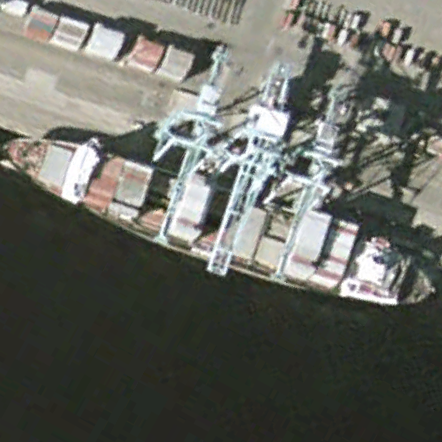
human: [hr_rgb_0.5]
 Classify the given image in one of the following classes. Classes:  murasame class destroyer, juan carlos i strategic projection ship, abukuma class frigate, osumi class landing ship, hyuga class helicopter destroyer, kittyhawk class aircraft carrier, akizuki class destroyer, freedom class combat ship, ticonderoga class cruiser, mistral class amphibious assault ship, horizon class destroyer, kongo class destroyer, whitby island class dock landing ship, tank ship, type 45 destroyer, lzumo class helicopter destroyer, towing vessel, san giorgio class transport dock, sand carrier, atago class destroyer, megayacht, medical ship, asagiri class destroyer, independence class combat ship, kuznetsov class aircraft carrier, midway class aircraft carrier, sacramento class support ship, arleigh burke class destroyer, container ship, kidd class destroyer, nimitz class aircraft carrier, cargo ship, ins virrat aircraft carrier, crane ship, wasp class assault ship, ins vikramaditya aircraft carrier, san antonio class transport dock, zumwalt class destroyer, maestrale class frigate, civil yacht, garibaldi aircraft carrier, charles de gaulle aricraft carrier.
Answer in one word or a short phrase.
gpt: Container ship